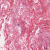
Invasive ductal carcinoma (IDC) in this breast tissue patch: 0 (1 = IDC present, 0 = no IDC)